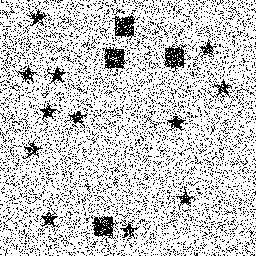
Squares: 4
Triangles: 0
Stars: 12
Total shapes: 16